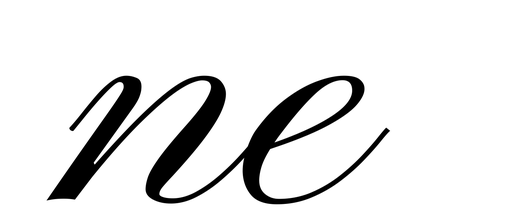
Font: PinyonScript-Regular